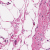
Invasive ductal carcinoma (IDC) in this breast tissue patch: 0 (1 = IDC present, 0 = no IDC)